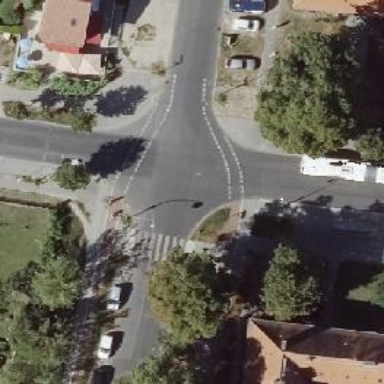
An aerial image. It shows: Marked zebra crossing on the road.